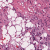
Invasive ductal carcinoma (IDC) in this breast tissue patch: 1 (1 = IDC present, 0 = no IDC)